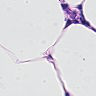
Metastatic tissue present: no